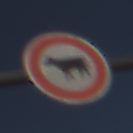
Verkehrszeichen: VerbotViehtrieb
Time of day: MorningAfternoon
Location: Outdoor (Special)
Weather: PartlyCloudy
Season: NotSpecified
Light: Natural